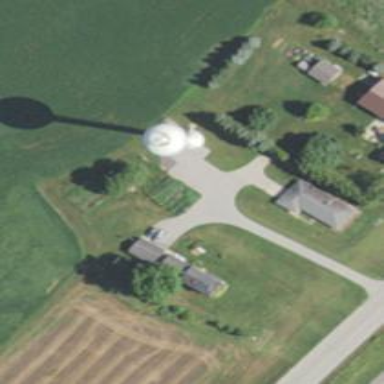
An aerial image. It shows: Water tower that is man-made.